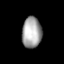
Tissue: lung
Cell type: Smooth muscle cells
Senescence score: 0.6561
Nuclear area (px): 597
Mean DAPI intensity: 162.611